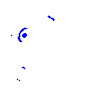
Particle: proton